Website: bh-photo
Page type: account-selection
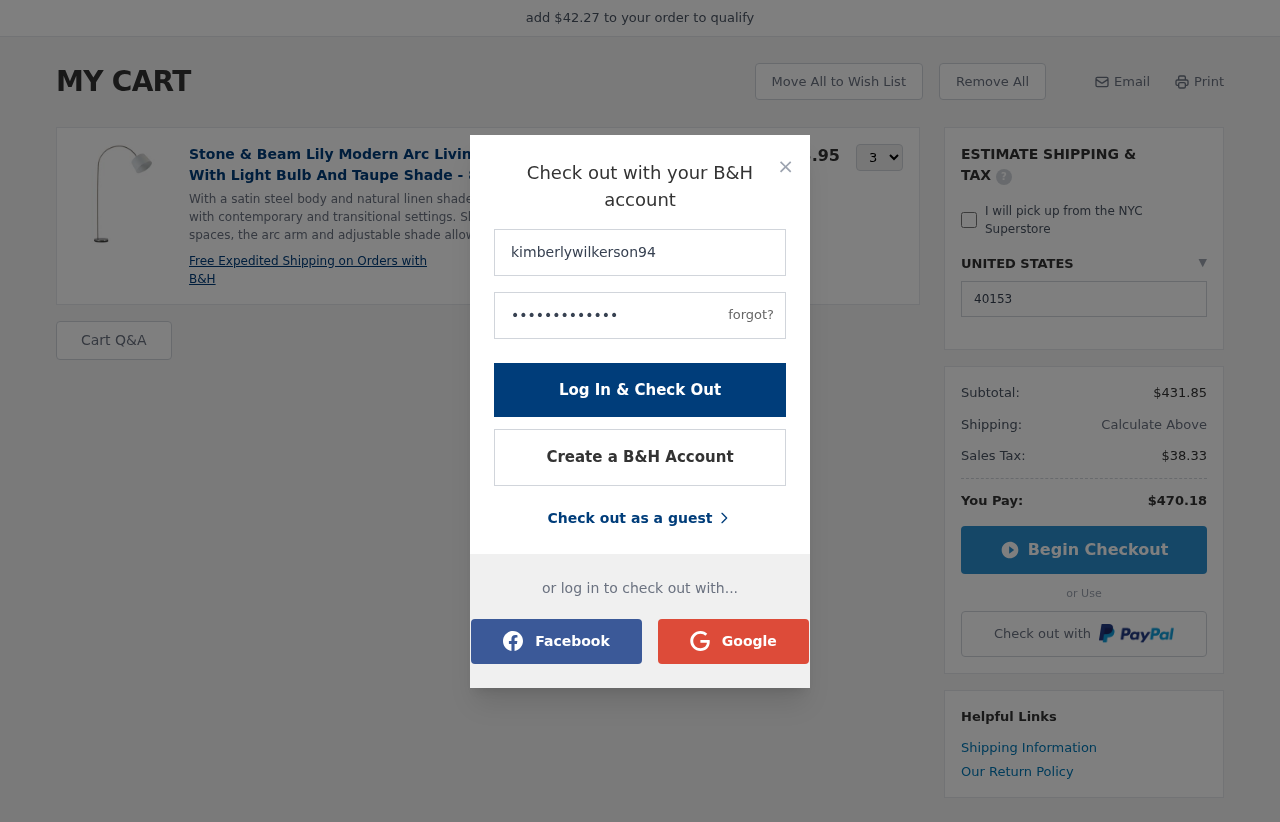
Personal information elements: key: PII_COUNTRY
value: UNITED STATES
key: PII_LOGIN_USERNAME
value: kimberlywilkerson94
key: PII_POSTCODE
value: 40153
Product elements: key: PRODUCT1_DESC
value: With a satin steel body and natural linen shade, this tall arc lamp fits nicely with contemporary and transitional settings. Slim enough to fit in tight spaces, the arc arm and adjustable shade allow
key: PRODUCT1_NAME
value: Stone & Beam Lily Modern Arc Living Room Floor Lamp With Light Bulb And Taupe Shade - 83 x 15 x 53 -
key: PRODUCT1_PRICE
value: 143.95
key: PRODUCT1_QUANTITY
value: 3
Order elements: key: ORDER_SUBTOTAL
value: $431.85
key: ORDER_TAX
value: $38.33
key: ORDER_TOTAL
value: $470.18
Other elements: key: AMOUNT_TO_QUALIFY
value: $42.27